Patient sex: M
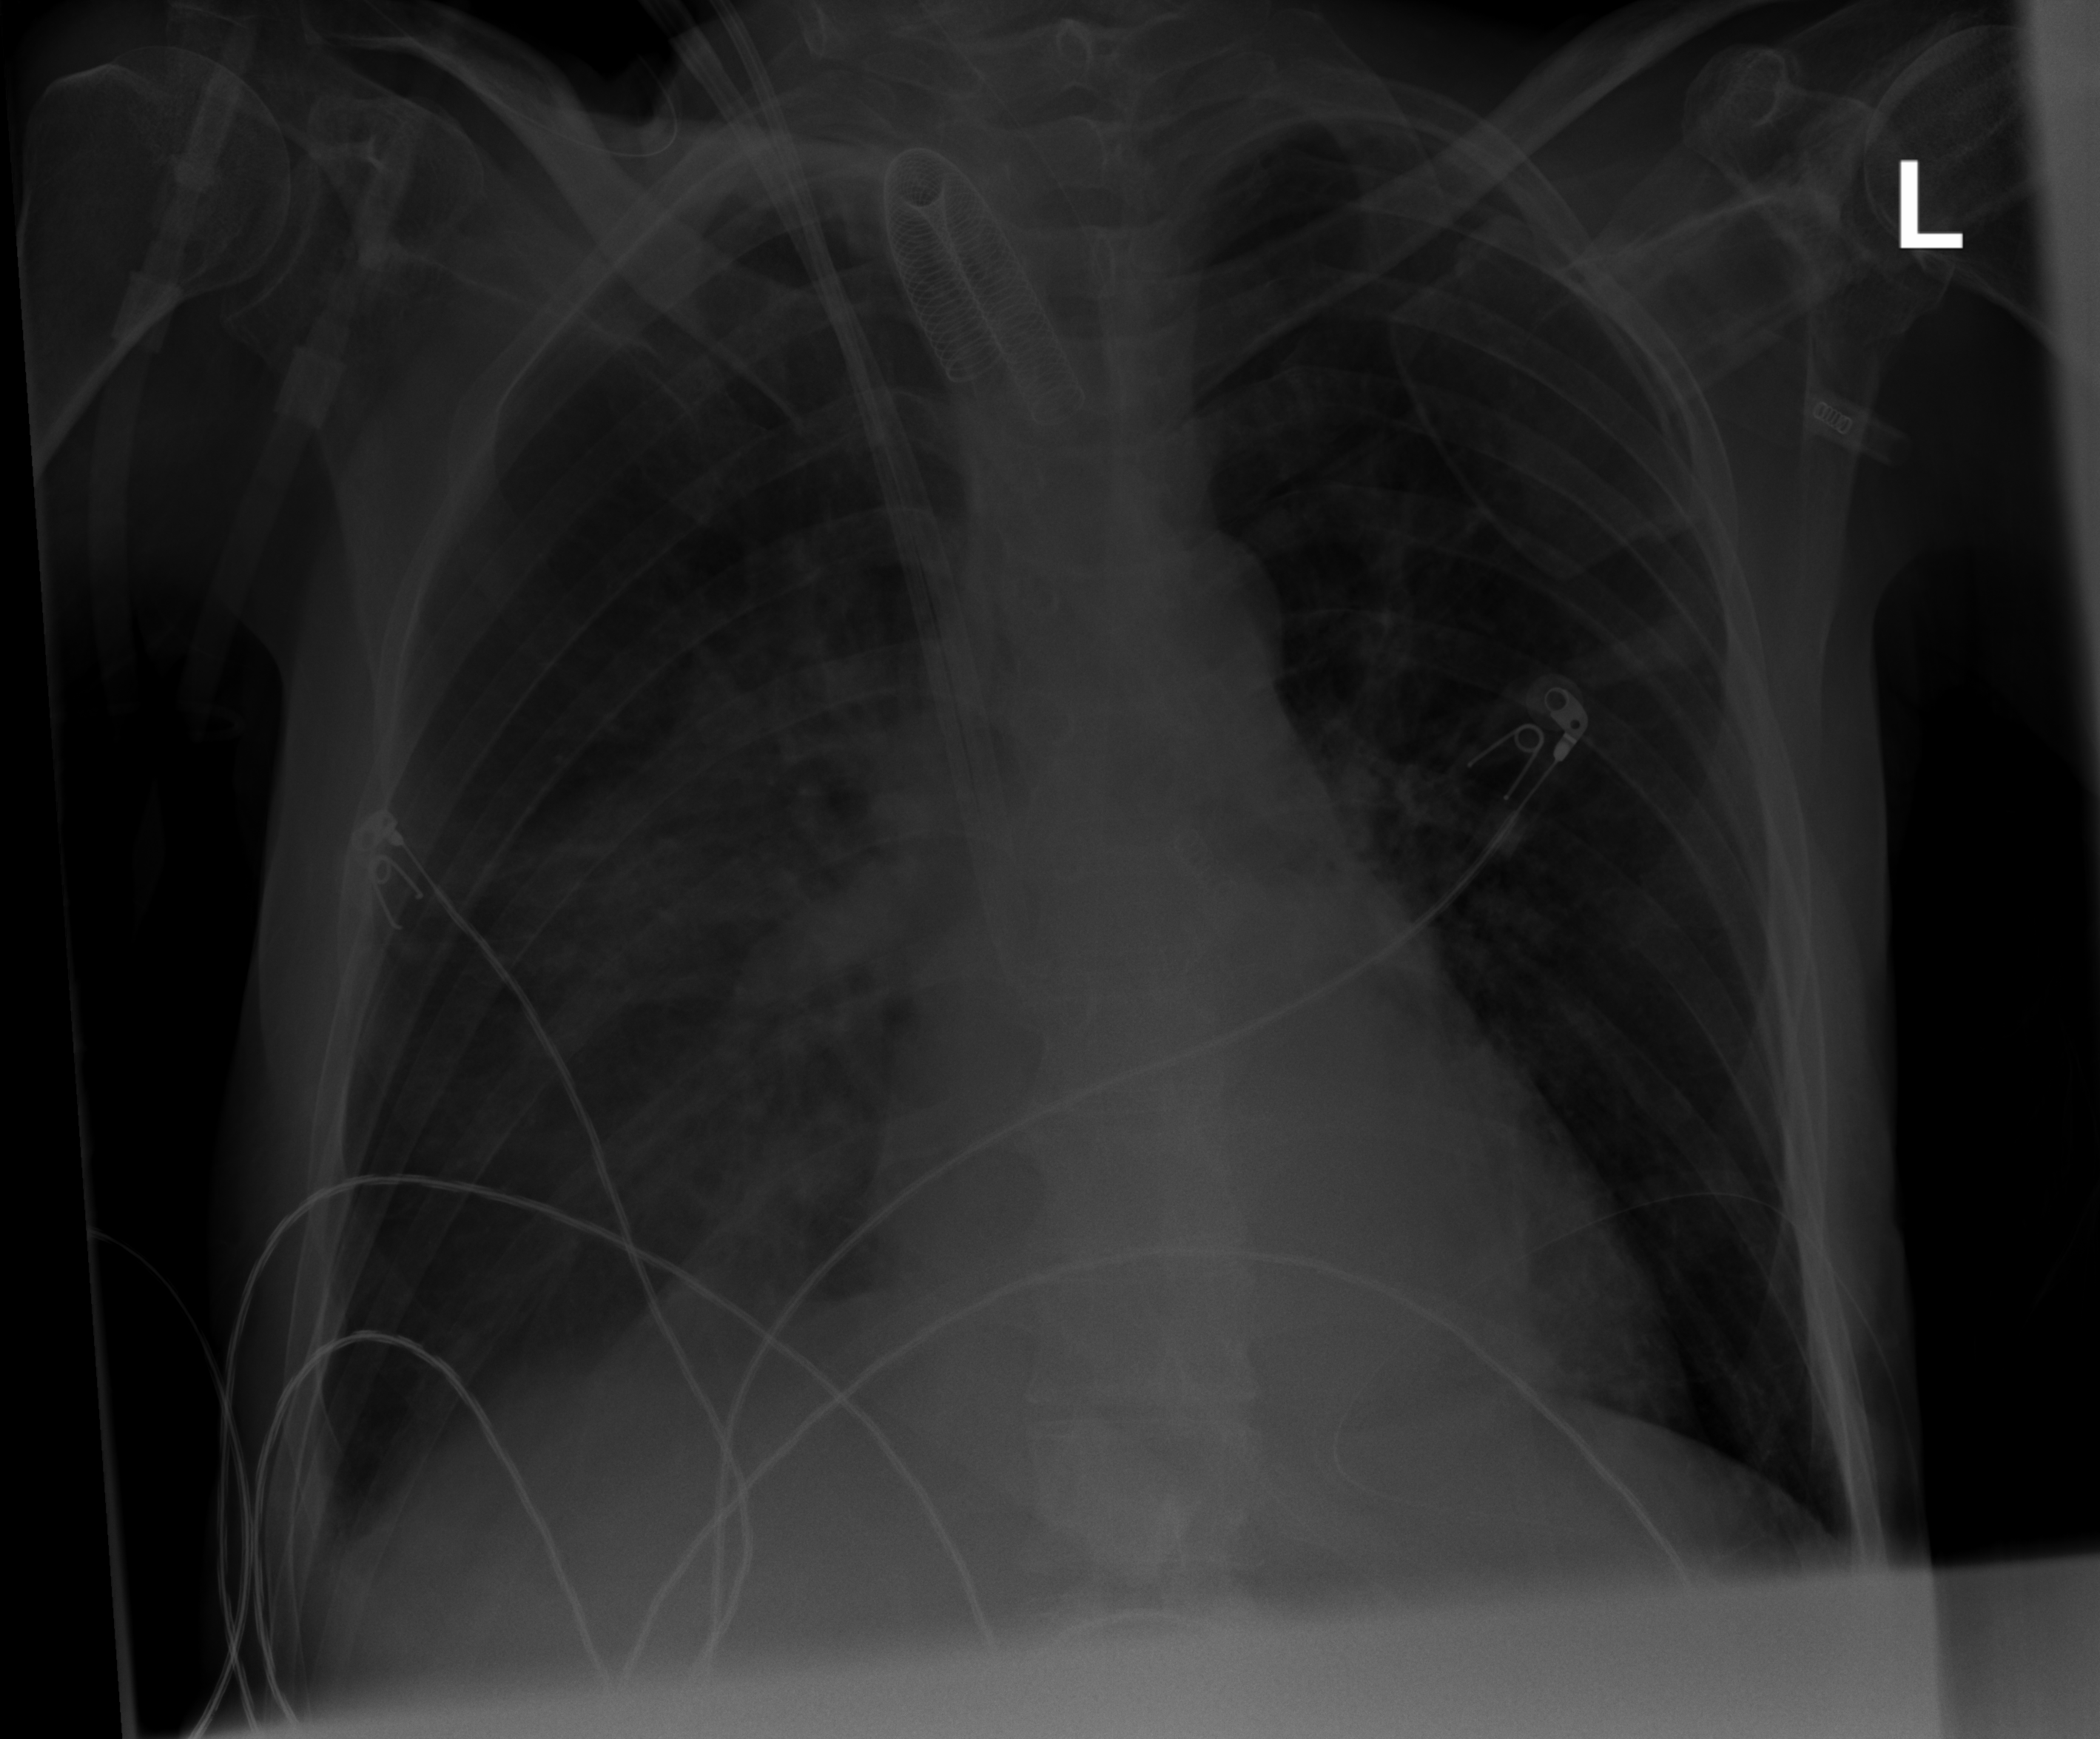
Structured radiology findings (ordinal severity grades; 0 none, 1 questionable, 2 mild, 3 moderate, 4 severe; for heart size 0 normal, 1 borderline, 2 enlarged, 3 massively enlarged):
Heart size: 1
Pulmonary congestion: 0
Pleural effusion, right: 2
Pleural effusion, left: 0
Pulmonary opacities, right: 2
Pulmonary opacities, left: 0
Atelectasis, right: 2
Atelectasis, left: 0